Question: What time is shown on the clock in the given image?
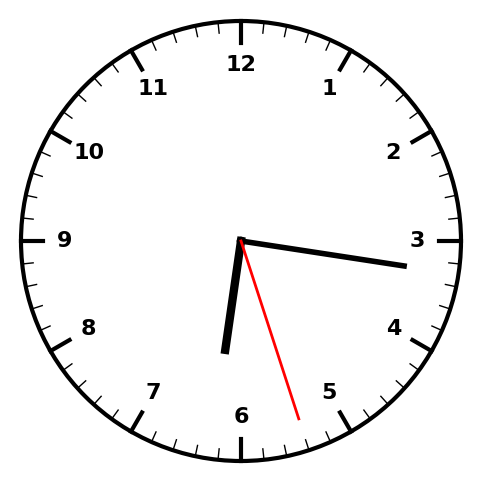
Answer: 06:16:27